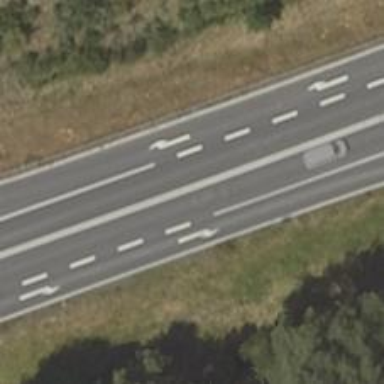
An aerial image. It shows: Asphalt motorway categorized as trunk road.